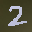
Label: 2